Question: How can i add a separate row to grid view to show the totals.
My design looks like this

'''
<asp:GridView ID="detailsGrid" runat="server" AllowPaging="True" AllowSorting="True"
AutoGenerateColumns="False" CellPadding="4" ForeColor="#333333" GridLines="None"
BorderColor="#2B80FF" BorderStyle="Solid" BorderWidth="1px" Width="100%" OnPageIndexChanging="detailsGrid_PageIndexChanging">
<Columns>
<asp:BoundField HeaderText="Invoices Amount ($)" DataField="InvoiceAmount" />
<asp:BoundField DataField="ReceivedAmount" HeaderText="Received Amount($)" />
<asp:BoundField HeaderText="Balance Amount($)" DataField="BalanceAmount" />
<asp:BoundField HeaderText="Consumers Name" DataField="ConsumerEmailID" />
</Columns>
<EditRowStyle BackColor="#2461BF" />
<FooterStyle BackColor="#507CD1" Font-Bold="True" ForeColor="White" />
<HeaderStyle BackColor="#b3b3b3" Font-Bold="True" ForeColor="White" HorizontalAlign="Left" />
<PagerStyle BackColor="#B8C9EA" ForeColor="White" HorizontalAlign="Center" />
<RowStyle BackColor="#EFF3FB" />
<SelectedRowStyle BackColor="#D1DDF1" Font-Bold="True" ForeColor="#333333" />
</asp:GridView>
'''
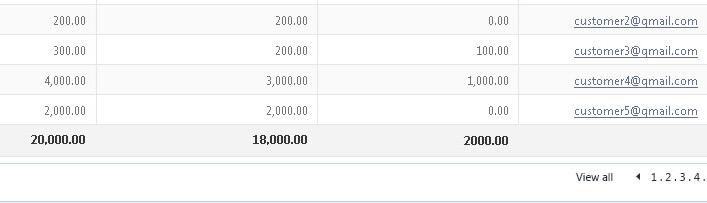
Answer: Use a footer template: <URL>
The link contains a sample that shows how to add a total field. Basically:
'''
<asp:templatefield headertext="Total"
itemstyle-horizontalalign="Right"
footerstyle-horizontalalign="Right"
footerstyle-backcolor="Blue"
footerstyle-forecolor="White">
<itemtemplate>
<%#Eval("Total", "{0:c}") %>
</itemtemplate>
<footertemplate>
<asp:label id="OrderTotalLabel"
runat="server"/>
</footertemplate>
</asp:templatefield>
'''
Along with:
'''
void OrderGridView_RowDataBound(Object sender, GridViewRowEventArgs e)
{
if (e.Row.RowType == DataControlRowType.DataRow)
{
// Get the cell that contains the item total.
TableCell cell = e.Row.Cells[2];
// Get the DataBoundLiteralControl control that contains the
// data-bound value.
DataBoundLiteralControl boundControl = (DataBoundLiteralControl)cell.Controls[0];
// Remove the '$' character so that the type converter works properly.
String itemTotal = boundControl.Text.Replace("$", "");
// Add the total for an item (row) to the order total.
orderTotal += Convert.ToDecimal(itemTotal);
}
}
'''